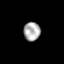
Tissue: skin
Cell type: Epithelial cells
Senescence score: 0.2469
Nuclear area (px): 304
Mean DAPI intensity: 174.234